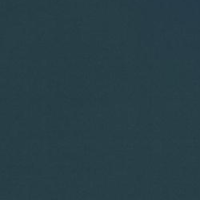
EUNIS habitat code: 14
Species observed at this site:
Chelidonium majus